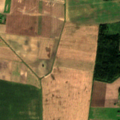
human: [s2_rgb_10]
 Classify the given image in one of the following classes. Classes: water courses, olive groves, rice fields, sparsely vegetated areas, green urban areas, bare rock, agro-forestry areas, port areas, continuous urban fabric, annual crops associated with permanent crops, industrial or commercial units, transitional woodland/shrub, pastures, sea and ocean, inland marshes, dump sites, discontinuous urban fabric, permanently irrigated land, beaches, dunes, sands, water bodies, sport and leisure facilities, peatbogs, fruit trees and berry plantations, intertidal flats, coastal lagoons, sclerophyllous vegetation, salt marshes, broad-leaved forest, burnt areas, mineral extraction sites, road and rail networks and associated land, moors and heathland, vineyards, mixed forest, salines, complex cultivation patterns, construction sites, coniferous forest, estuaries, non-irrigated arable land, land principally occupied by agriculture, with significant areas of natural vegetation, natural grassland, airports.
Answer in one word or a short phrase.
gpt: non-irrigated arable land, complex cultivation patterns, land principally occupied by agriculture, with significant areas of natural vegetation, broad-leaved forest